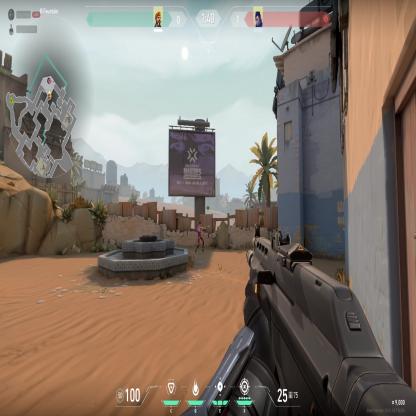
Label: enemy